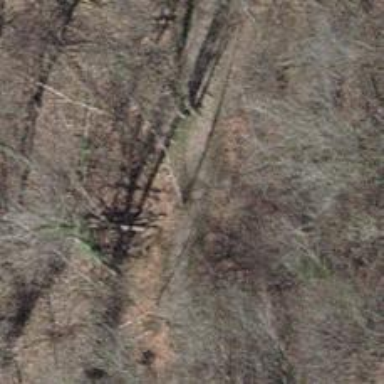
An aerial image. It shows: Unpaved path.